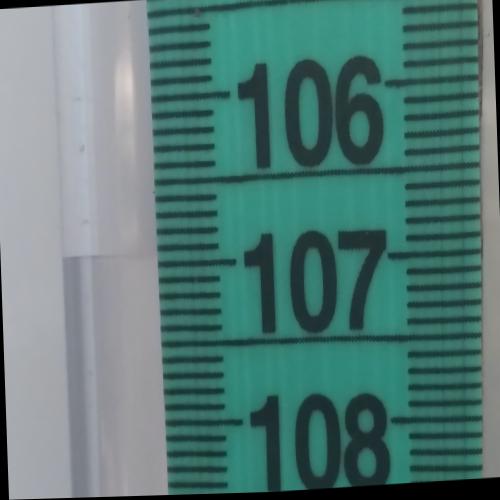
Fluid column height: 106.9 cm